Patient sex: F
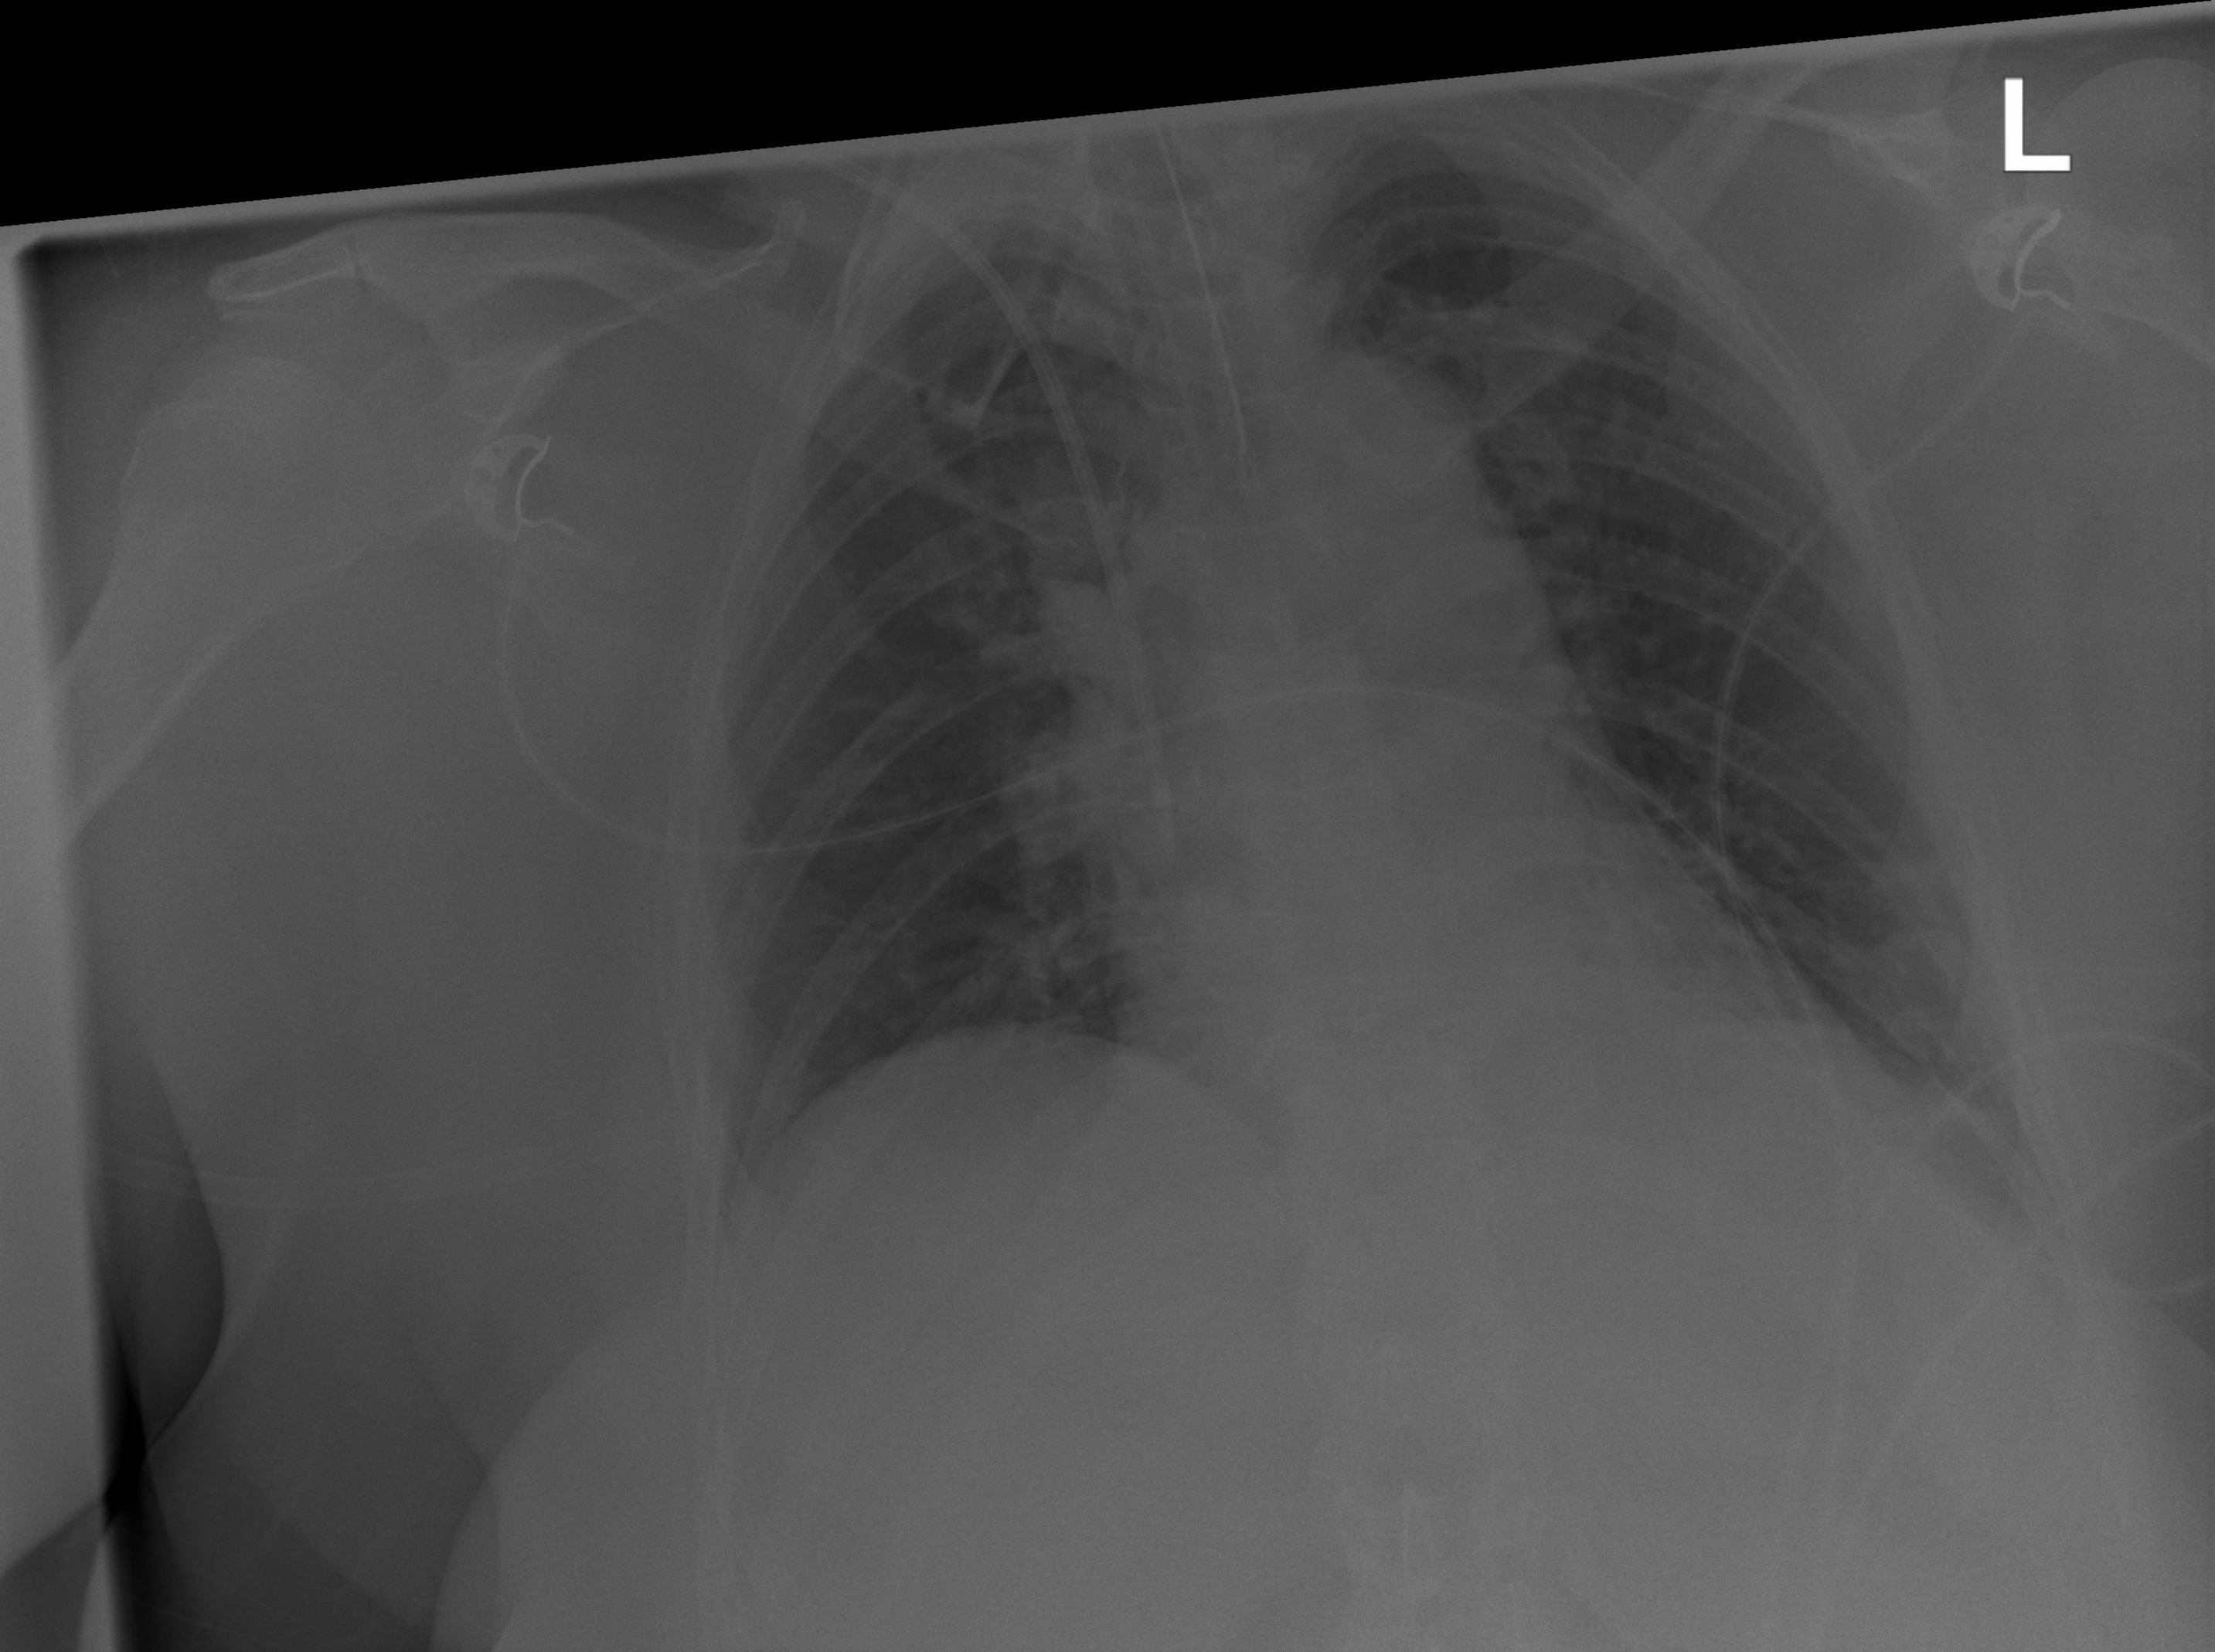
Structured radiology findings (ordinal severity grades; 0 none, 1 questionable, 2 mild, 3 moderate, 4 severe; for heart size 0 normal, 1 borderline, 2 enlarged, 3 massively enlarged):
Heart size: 1
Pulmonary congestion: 1
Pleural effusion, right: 0
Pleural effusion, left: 2
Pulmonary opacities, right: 0
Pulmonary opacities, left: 2
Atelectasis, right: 2
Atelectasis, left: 2